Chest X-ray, PA view. Patient: 53 years old, sex M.
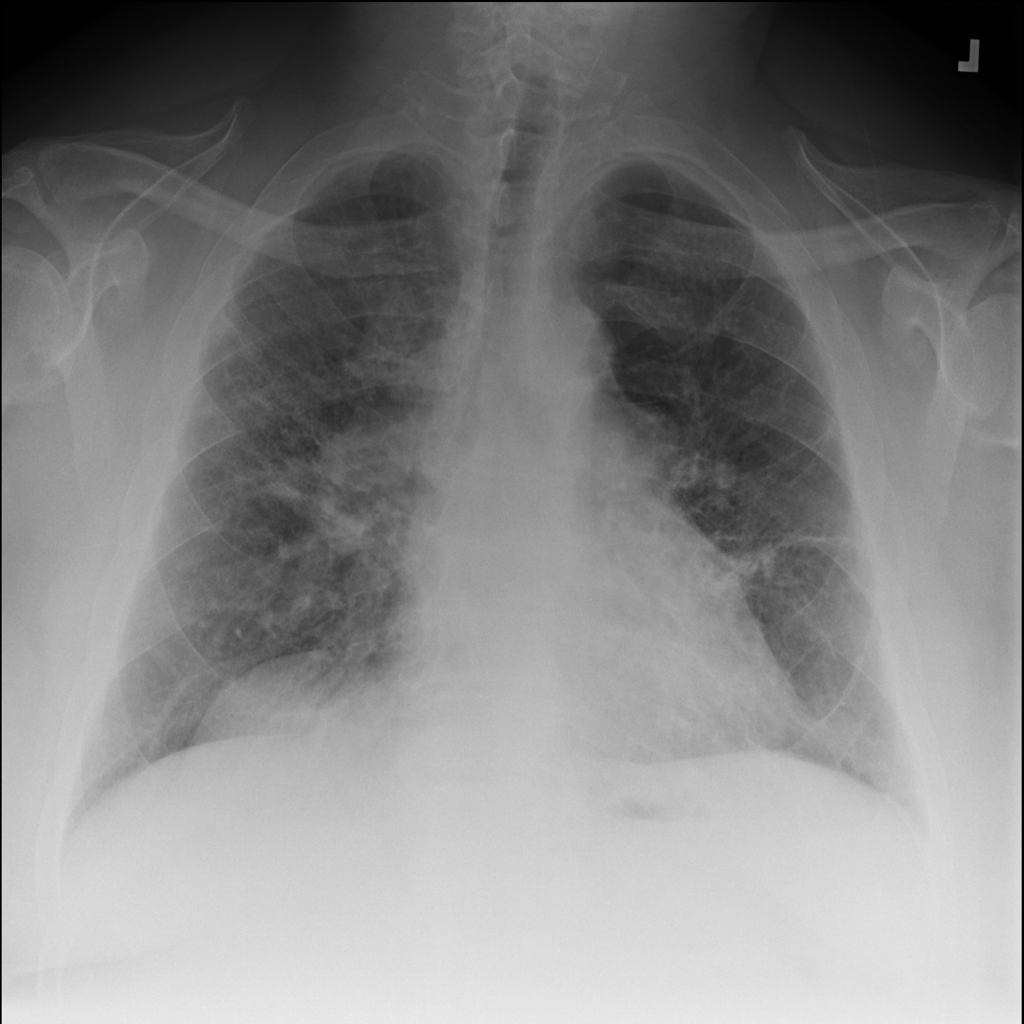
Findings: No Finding